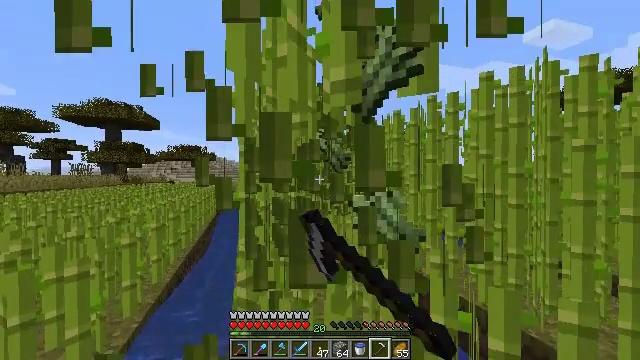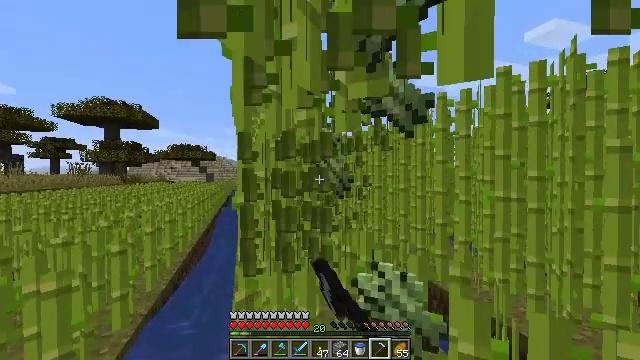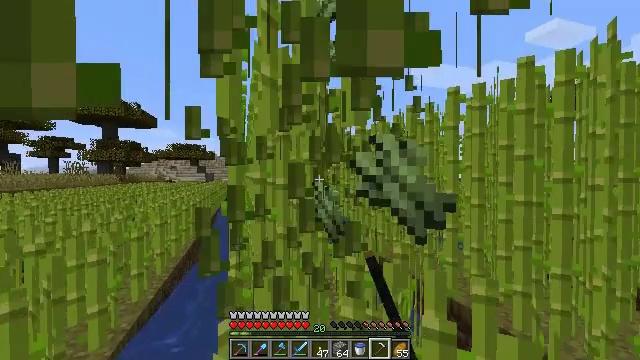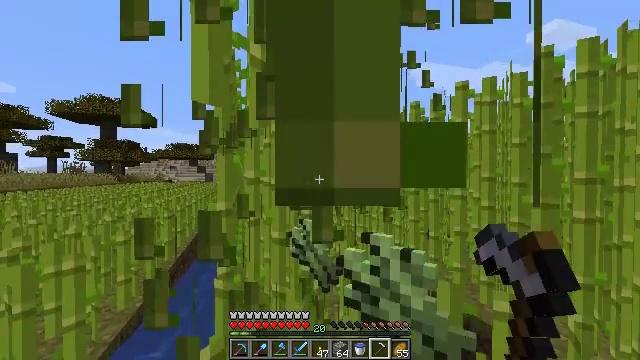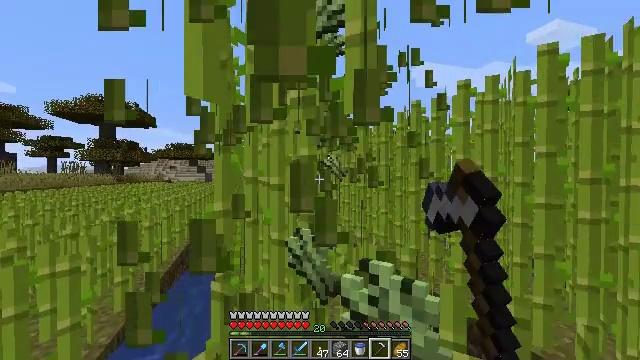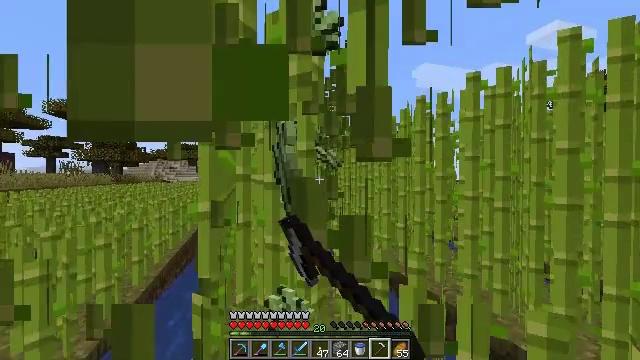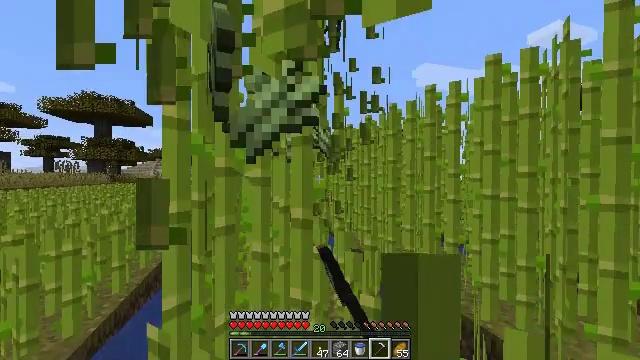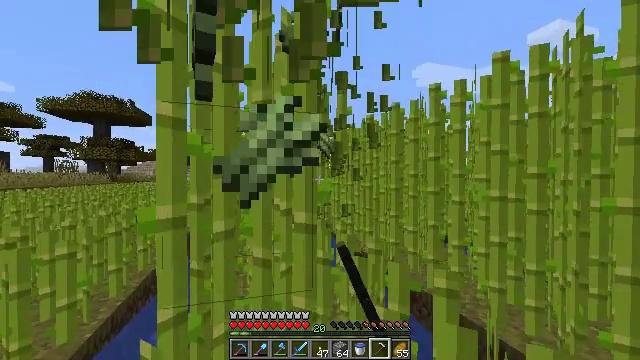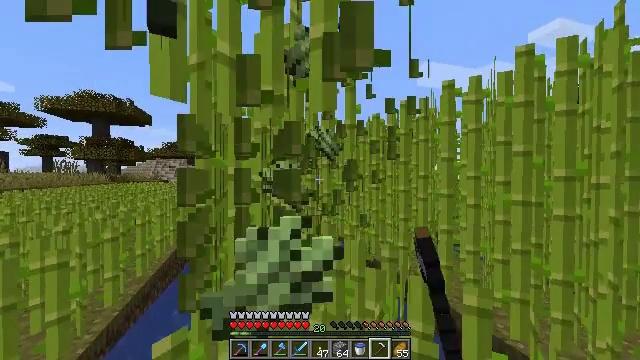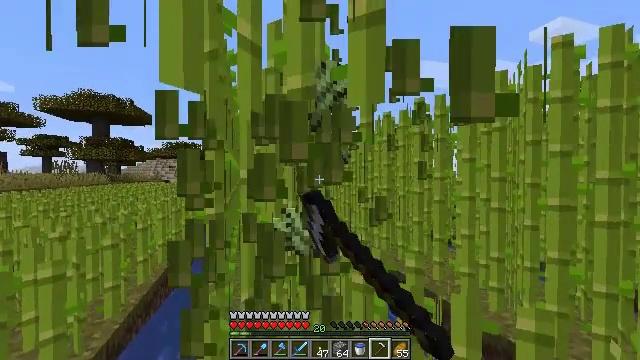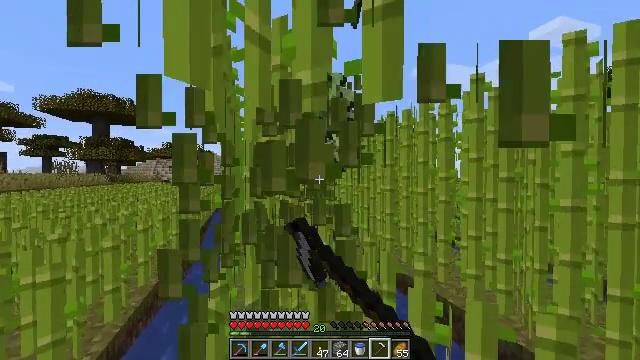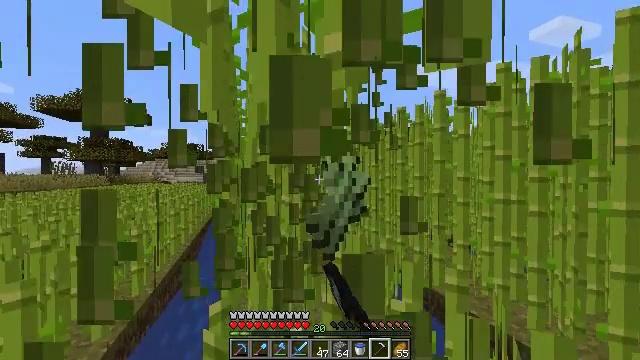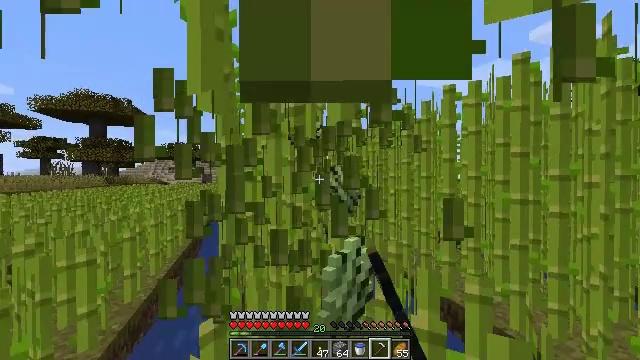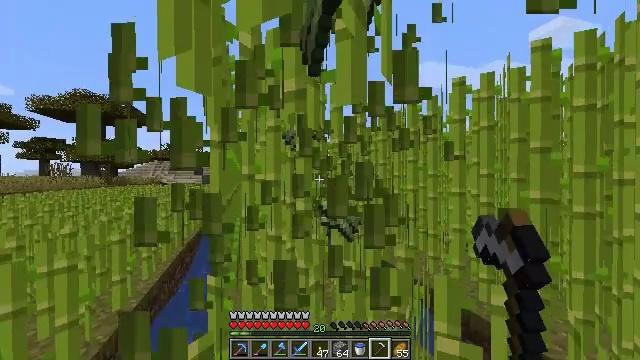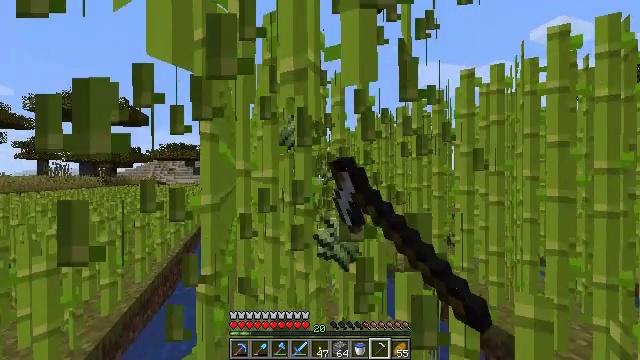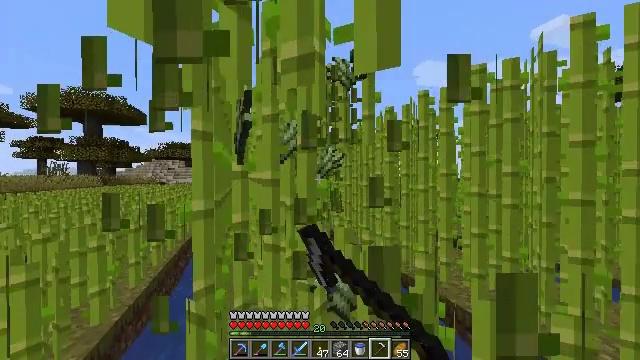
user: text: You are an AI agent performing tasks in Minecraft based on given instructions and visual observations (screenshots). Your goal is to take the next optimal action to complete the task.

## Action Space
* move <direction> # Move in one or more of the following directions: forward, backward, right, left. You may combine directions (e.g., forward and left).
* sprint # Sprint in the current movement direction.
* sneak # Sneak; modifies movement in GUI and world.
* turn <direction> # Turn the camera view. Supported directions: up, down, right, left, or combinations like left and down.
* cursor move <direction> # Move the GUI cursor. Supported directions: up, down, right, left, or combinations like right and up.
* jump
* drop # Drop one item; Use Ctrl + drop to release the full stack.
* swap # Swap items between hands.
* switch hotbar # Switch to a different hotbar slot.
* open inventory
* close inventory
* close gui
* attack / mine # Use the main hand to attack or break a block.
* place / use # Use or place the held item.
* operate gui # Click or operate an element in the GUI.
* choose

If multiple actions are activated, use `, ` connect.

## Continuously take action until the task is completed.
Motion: motion action
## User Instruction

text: Cut down the sugar cane stalks.
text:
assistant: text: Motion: move forward, attack / mine
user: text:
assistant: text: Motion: move forward, attack / mine
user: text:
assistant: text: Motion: move forward, attack / mine
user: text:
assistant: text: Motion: move forward, attack / mine
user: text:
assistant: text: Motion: move forward, attack / mine
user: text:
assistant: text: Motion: move forward, attack / mine
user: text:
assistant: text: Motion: move forward and move left, attack / mine
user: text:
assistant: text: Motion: move forward and move left, attack / mine
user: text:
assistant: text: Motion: move forward and move left, attack / mine
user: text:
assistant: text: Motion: move forward, attack / mine
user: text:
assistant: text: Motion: move forward, attack / mine
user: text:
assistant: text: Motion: move forward, attack / mine
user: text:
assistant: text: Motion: move forward, attack / mine
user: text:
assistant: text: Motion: move forward, attack / mine
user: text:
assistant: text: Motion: move forward and move left, attack / mine
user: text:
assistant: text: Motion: move forward and move left, attack / mine
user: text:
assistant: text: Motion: move forward and move left, attack / mine
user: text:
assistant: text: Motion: move forward, attack / mine
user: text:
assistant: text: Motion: move forward, attack / mine
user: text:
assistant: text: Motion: move forward, attack / mine
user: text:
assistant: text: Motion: move forward, attack / mine
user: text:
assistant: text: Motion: move forward and move left, attack / mine
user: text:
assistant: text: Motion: move forward and move left, attack / mine
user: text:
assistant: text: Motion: move forward and move left, attack / mine
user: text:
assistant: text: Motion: move forward, attack / mine
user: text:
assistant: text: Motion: move forward, attack / mine
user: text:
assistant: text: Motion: move forward, attack / mine
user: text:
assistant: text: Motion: move forward, attack / mine
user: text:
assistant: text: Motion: move forward and move left, attack / mine
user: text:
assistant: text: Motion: move forward and move left, attack / mine